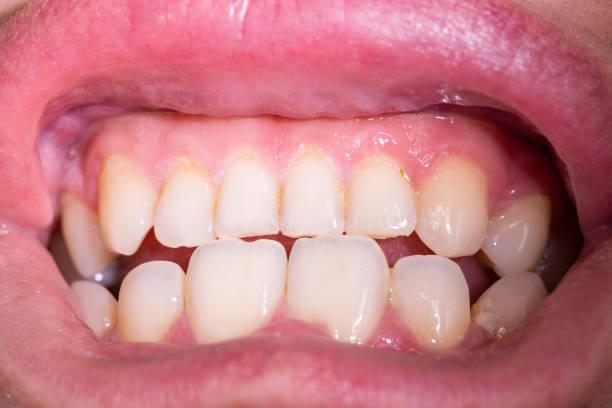
Condition: Gingivitis